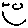
Label: smiley face